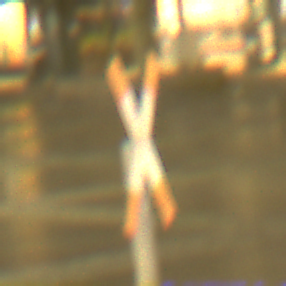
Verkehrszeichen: Andreaskreuz
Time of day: Night
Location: Outdoor (Urban)
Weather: Overcast
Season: NotSpecified
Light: Artificial